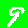
Digit: 9